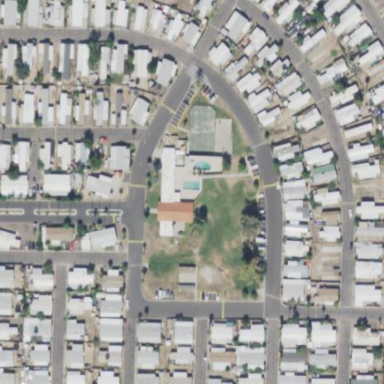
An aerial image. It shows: Mobile residential area.